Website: crate-barrel
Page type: delivery-shipping
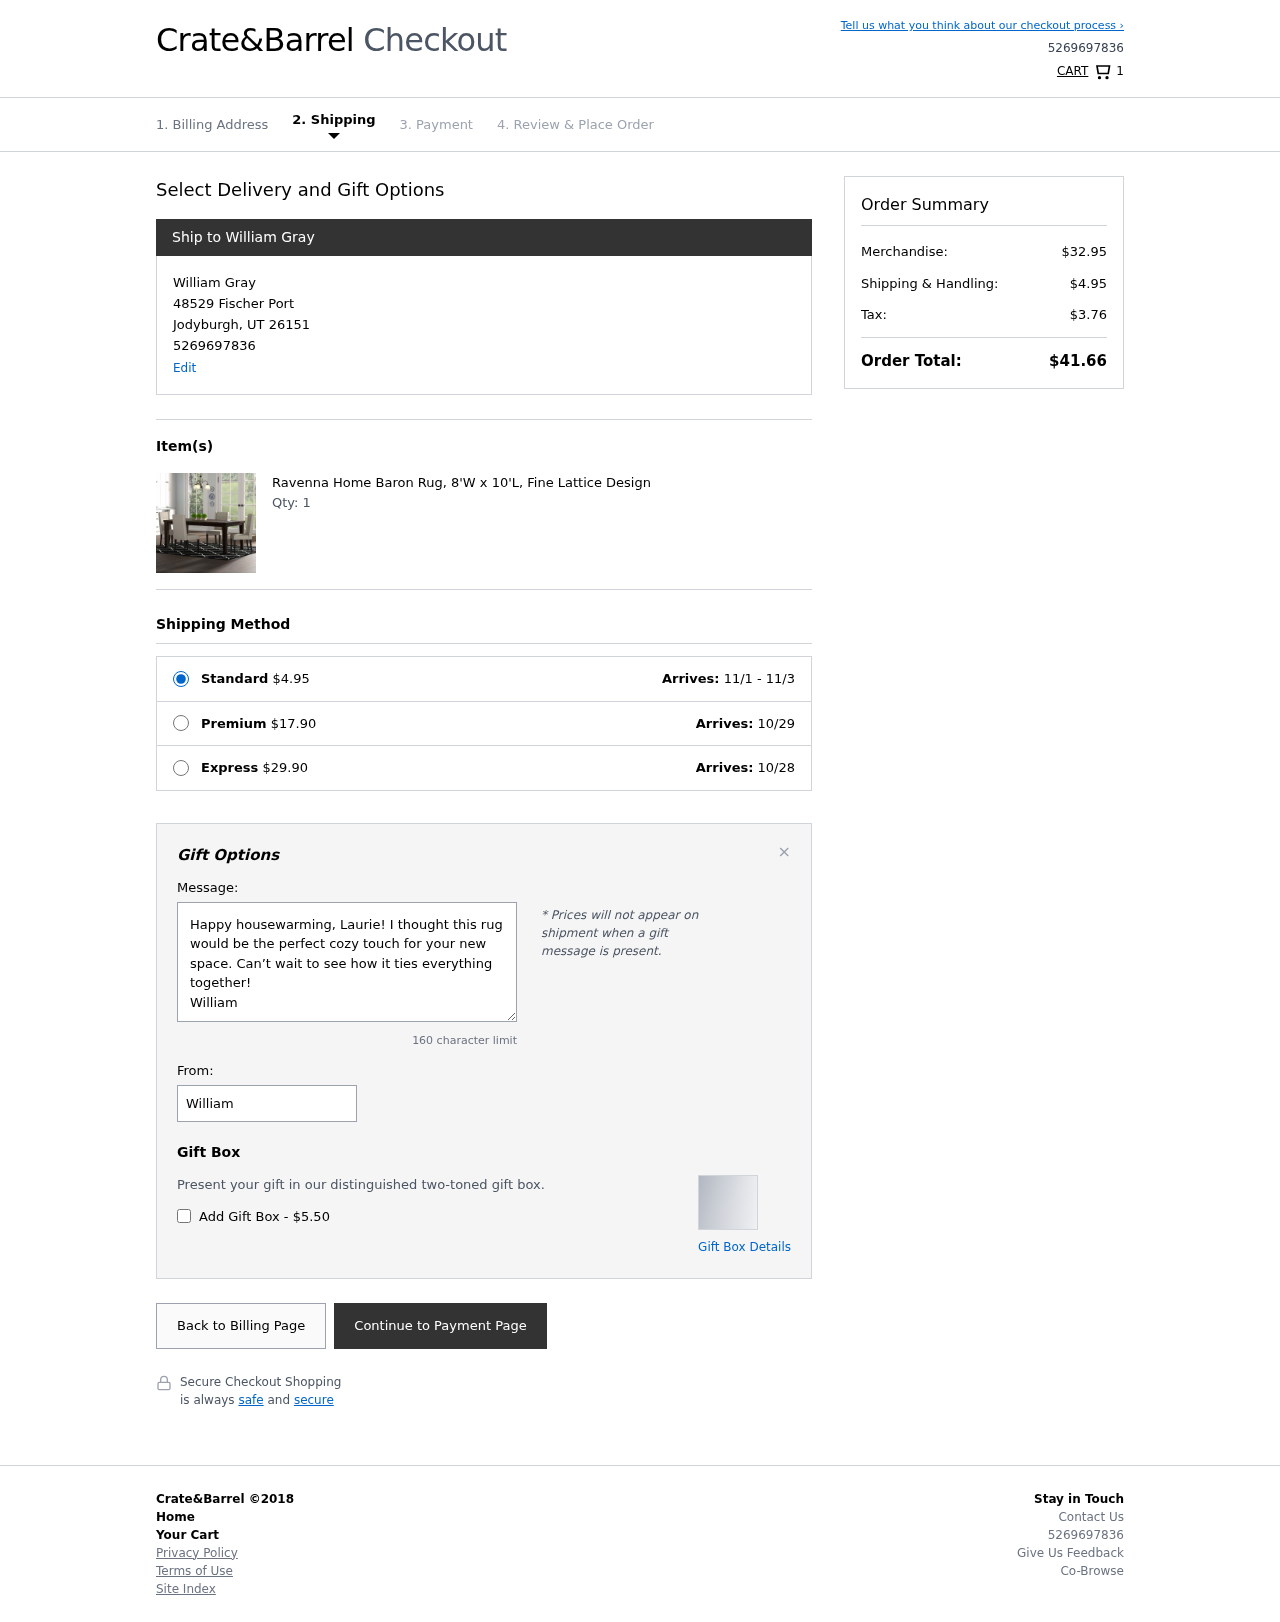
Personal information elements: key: PII_CITY
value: Jodyburgh
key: PII_FULLNAME
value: William Gray
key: PII_PHONE
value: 5269697836
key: PII_POSTCODE
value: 26151
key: PII_STATE_ABBR
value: UT
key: PII_STREET
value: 48529 Fischer Port
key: PII_FIRSTNAME
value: William
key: PII_LASTNAME
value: Gray
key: PII_FULLNAME2
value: William Gray
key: PII_FULLNAME3
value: William Gray
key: PII_FIRSTNAME2
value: William
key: PII_FIRSTNAME3
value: William
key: PII_LASTNAME2
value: Gray
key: PII_LASTNAME3
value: Gray
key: PII_FIRSTNAME_DERIVED
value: William
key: PII_LASTNAME_DERIVED
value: Gray
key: PII_FULLNAME_DERIVED
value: William Gray
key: PII_NAME_FULL_DERIVED
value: William Gray
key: PII_PHONE_LINE
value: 7836
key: PII_PHONE_SUFFIX
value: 7836
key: PII_PHONE2
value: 5269697836
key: PII_PHONE3
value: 5269697836
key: PII_PHONE_NUMERIC
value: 5269697836
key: PII_PHONE_LINE_NUMERIC
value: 7836
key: PII_PHONE_SUFFIX_NUMERIC
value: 7836
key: PII_PHONE2_NUMERIC
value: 5269697836
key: PII_PHONE3_NUMERIC
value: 5269697836
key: PII_PHONE_DIGITS
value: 5269697836
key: PII_PHONE_LAST4
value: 7836
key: PII_GIFT_MESSAGE
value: Happy housewarming, Laurie! I thought this rug would be the perfect cozy touch for your new space. Can’t wait to see how it ties everything together!
William
Product elements: key: PRODUCT1_NAME
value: Ravenna Home Baron Rug, 8'W x 10'L, Fine Lattice Design
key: PRODUCT1_QUANTITY
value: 1
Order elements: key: ORDER_NUM_ITEMS
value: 1
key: ORDER_SHIPPING_COST
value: $4.95
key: ORDER_DELIVERY_DATE
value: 11/1 - 11/3
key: PREMIUM_SHIPPING_COST
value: $17.90
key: PREMIUM_DELIVERY_DATE
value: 10/29
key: EXPRESS_SHIPPING_COST
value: $29.90
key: EXPRESS_DELIVERY_DATE
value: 10/28
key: ORDER_SUBTOTAL
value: $32.95
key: ORDER_SHIPPING_COST2
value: $4.95
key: ORDER_TAX
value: $3.76
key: ORDER_TOTAL
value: $41.66